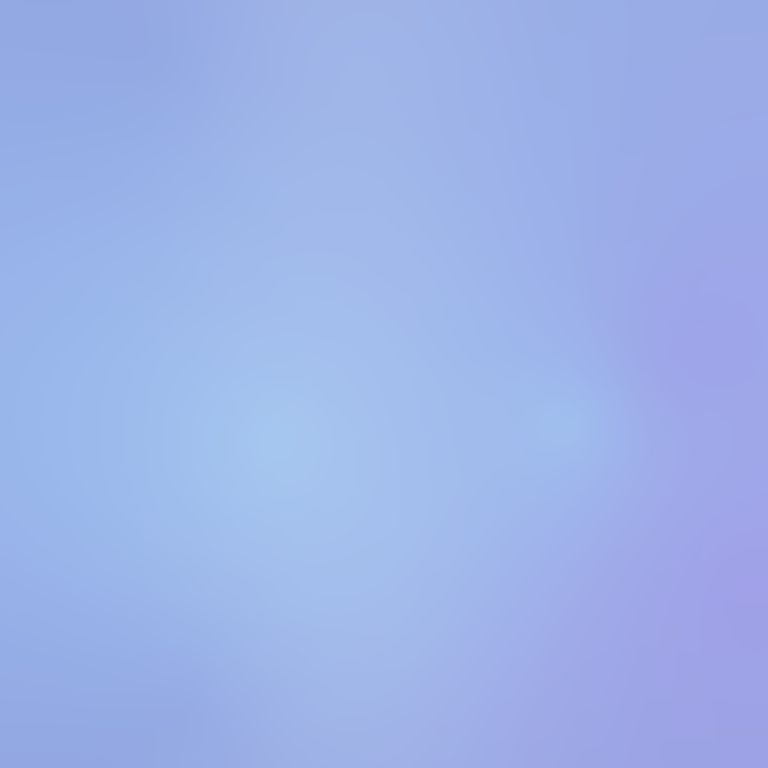
Abstract light effect, smooth gradient from soft blue to light purple, calm atmosphere, diffuse glow, no room, no furniture, no objects.